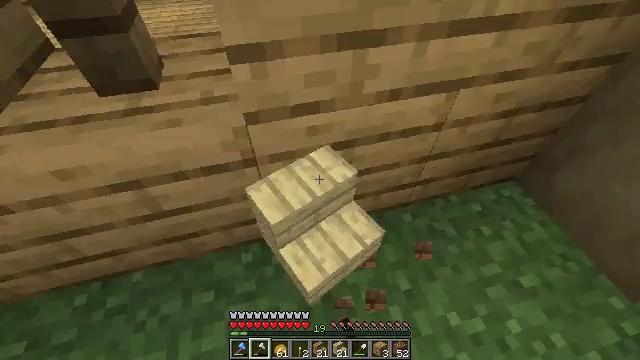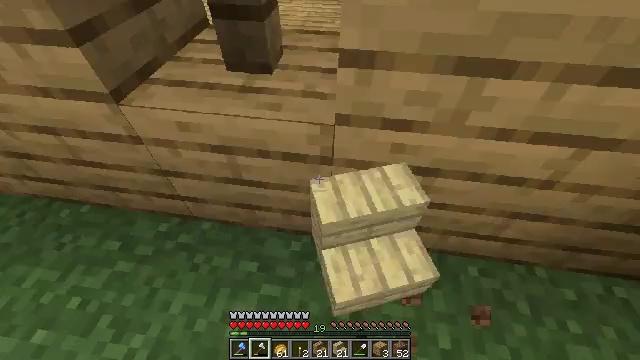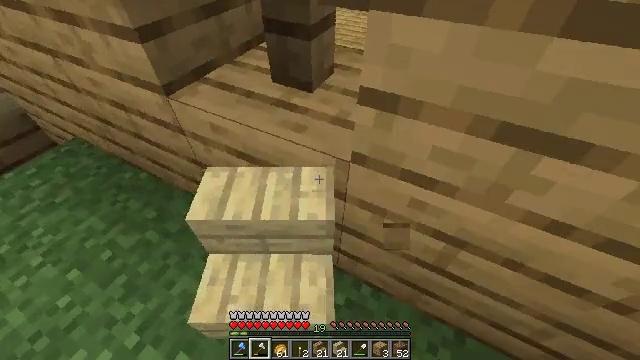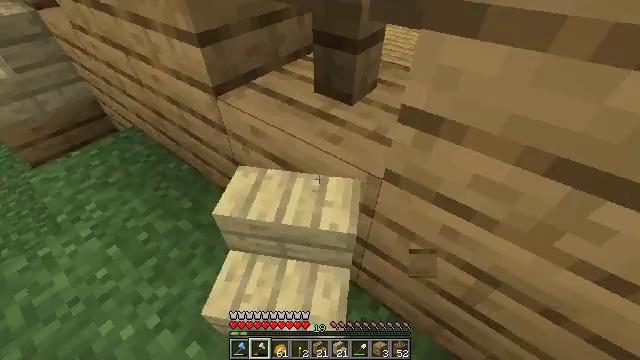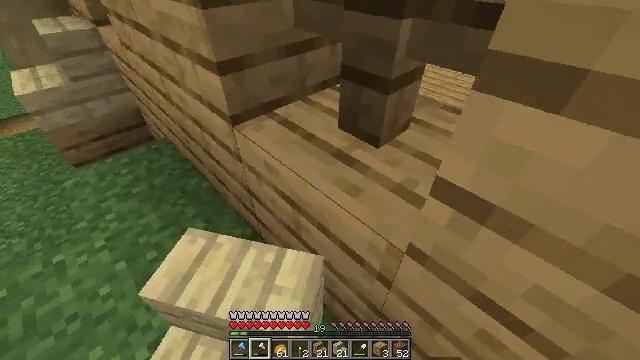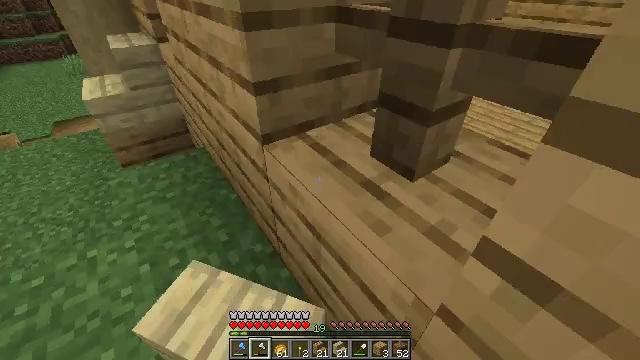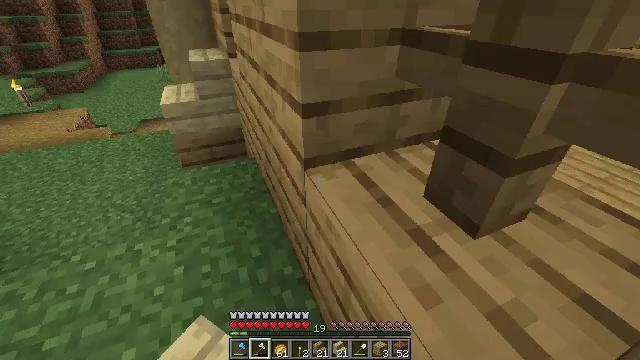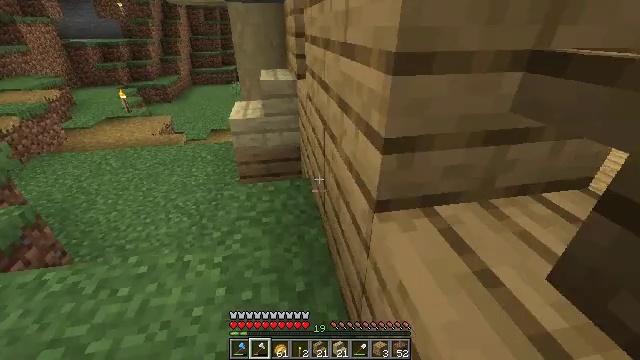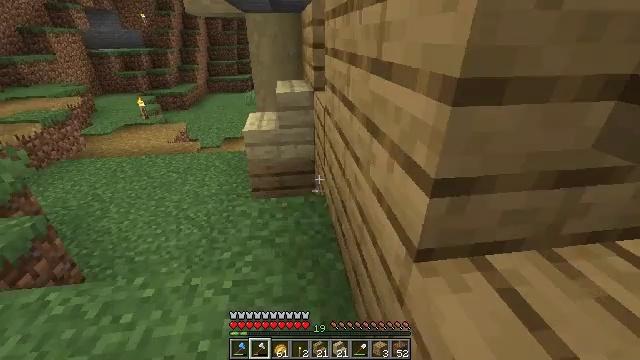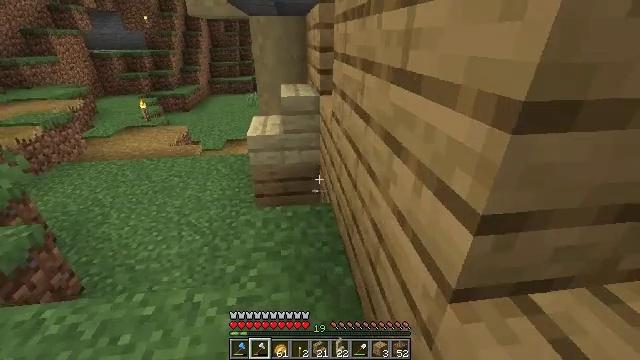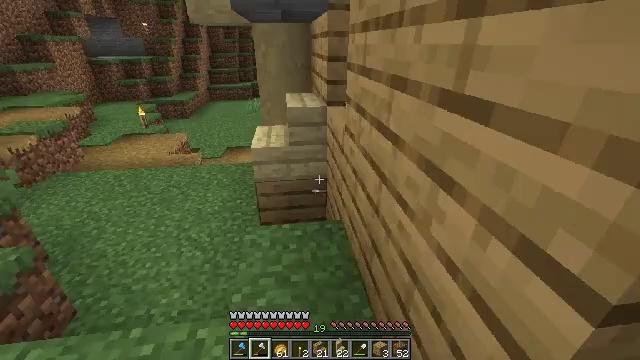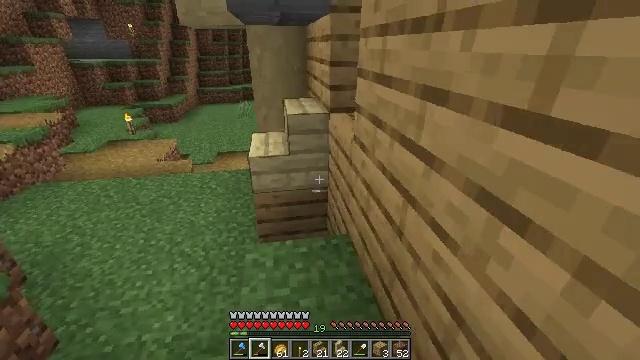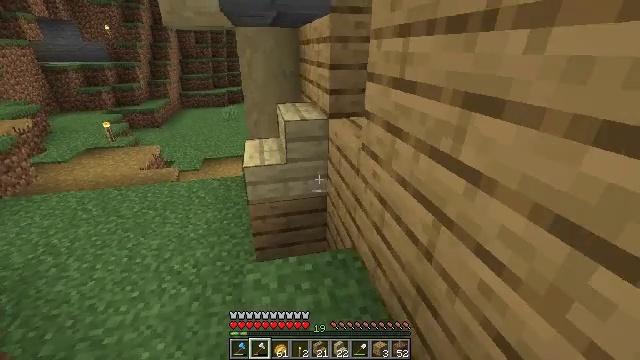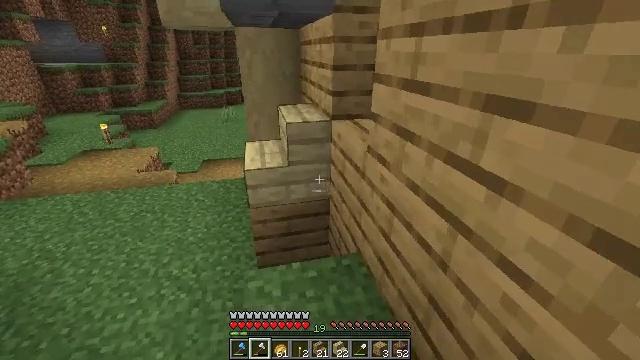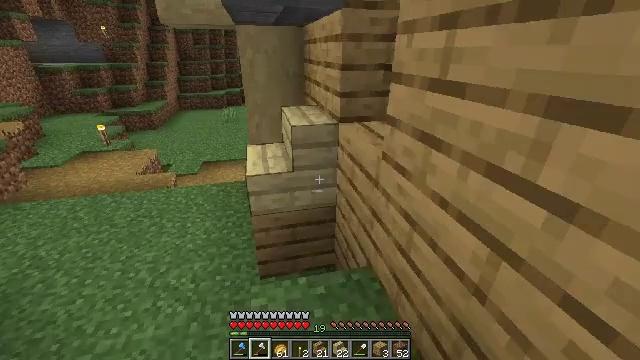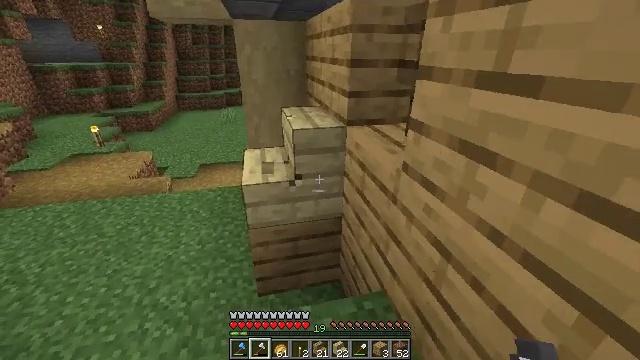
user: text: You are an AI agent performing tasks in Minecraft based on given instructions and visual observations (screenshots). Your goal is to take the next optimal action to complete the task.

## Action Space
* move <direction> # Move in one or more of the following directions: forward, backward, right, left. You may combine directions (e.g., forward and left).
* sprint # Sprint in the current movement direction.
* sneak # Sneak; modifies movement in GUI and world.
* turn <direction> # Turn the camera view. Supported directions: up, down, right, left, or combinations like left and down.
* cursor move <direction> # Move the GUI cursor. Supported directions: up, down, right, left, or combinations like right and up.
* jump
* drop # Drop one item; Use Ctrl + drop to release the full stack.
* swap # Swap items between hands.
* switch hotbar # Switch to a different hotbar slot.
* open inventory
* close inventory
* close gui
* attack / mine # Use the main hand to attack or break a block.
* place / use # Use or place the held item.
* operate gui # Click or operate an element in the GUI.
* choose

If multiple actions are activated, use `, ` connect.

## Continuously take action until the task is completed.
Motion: motion action
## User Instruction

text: Remove the birch stairs.
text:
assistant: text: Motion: move forward and move right, turn left and up
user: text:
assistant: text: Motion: move forward, turn left and up
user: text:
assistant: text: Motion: move forward, turn left and up
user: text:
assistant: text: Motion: move forward, turn left and up
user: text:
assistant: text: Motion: move forward, turn left and up
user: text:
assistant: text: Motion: move forward, turn left and up
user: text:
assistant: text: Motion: move forward, turn left and up
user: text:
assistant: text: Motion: move forward and move left, turn left and up
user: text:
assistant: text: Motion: move forward and move left
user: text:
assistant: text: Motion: move forward and move left, turn up
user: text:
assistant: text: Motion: move forward and move left, turn right
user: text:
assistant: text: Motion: move forward and move left, turn right
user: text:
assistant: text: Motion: move forward
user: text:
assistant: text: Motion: move forward
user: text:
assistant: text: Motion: move forward, attack / mine
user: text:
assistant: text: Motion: attack / mine
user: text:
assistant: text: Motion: turn left and down, attack / mine
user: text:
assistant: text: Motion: turn left and down, attack / mine
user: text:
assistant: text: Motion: attack / mine
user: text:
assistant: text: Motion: attack / mine
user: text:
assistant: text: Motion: attack / mine
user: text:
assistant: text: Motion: move forward, attack / mine
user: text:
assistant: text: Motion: move forward, attack / mine
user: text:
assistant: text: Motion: move forward, attack / mine
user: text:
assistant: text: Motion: move forward, turn down, attack / mine
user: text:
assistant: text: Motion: move forward, turn down, attack / mine
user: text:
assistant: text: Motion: move forward, turn down, attack / mine
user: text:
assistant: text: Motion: move forward, turn down, attack / mine
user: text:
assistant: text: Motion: attack / mine